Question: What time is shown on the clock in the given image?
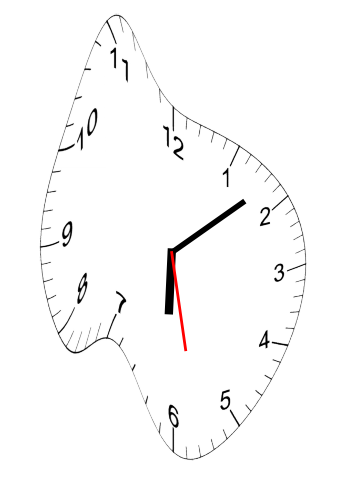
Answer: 06:08:28